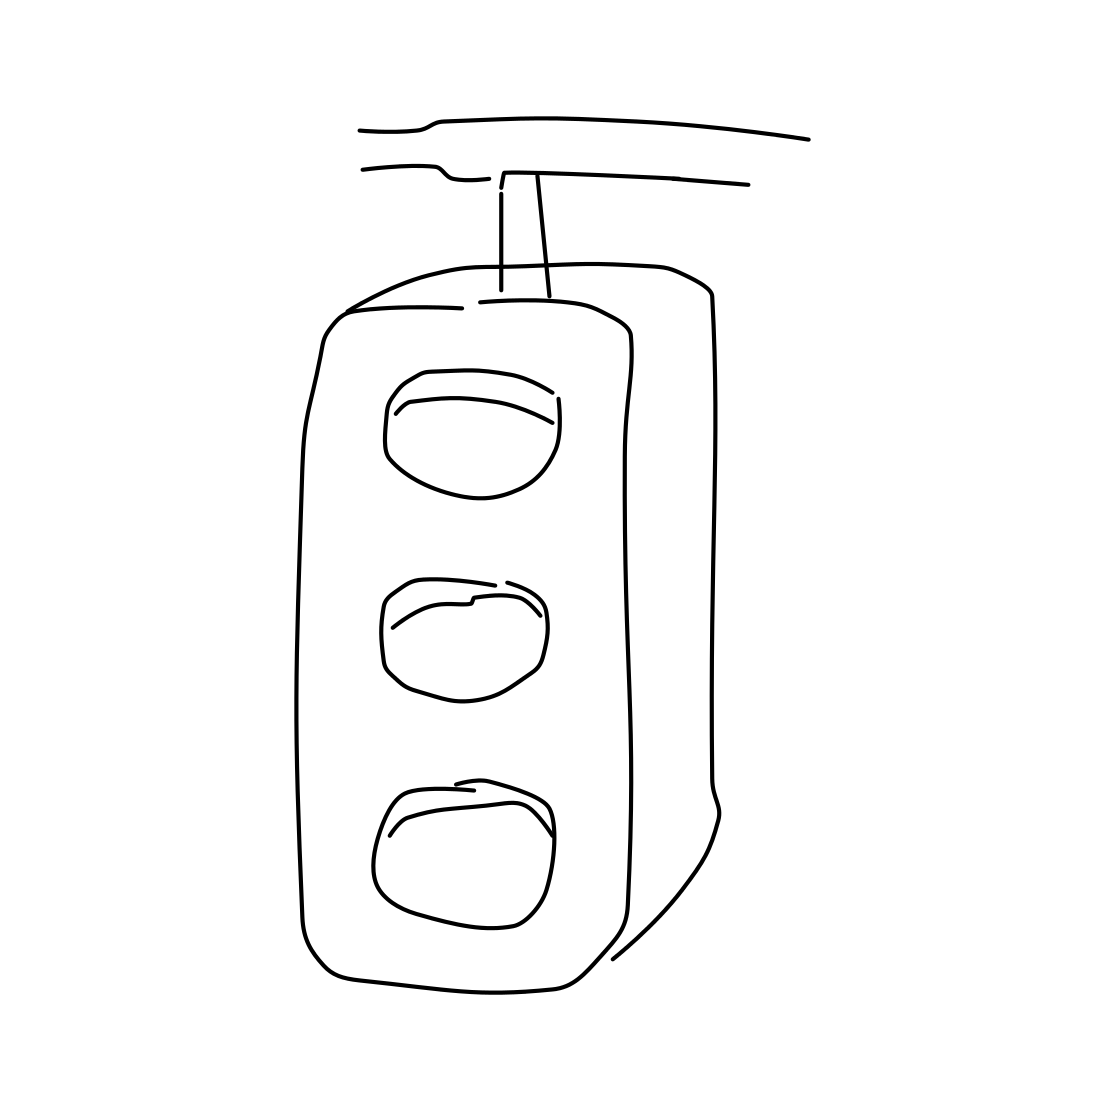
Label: traffic light